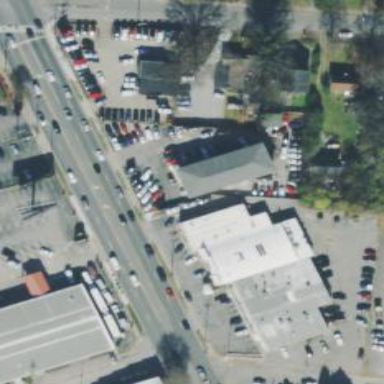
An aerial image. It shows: Commercial area.